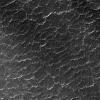
Atmospheric dust classification: not_dusty